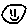
Label: smiley face